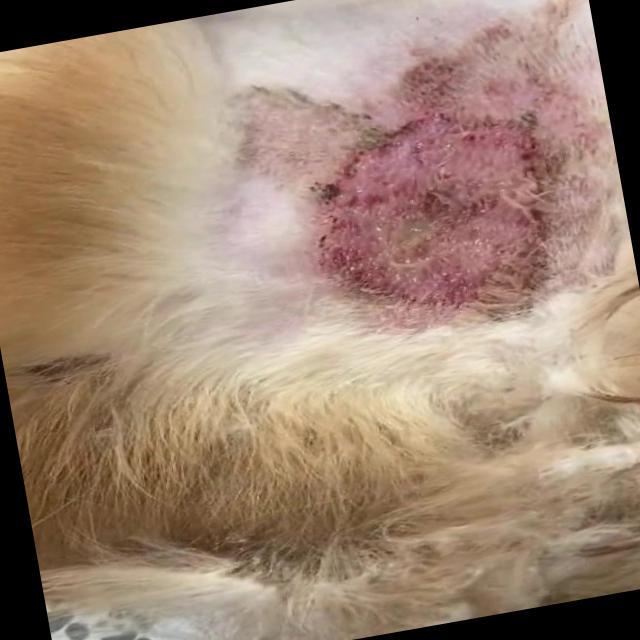
Canine dermatitis — inflammation of the skin presenting with erythema, pruritus, papules, and excoriation. May be allergic, contact, or atopic in origin.